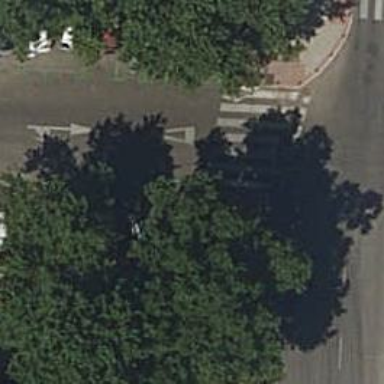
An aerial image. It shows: Marked crossing on the road.